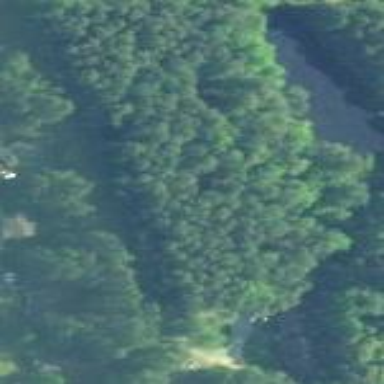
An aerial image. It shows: Mixed woodland with variety of leaf types and cycles.